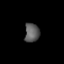
Tissue: lung
Cell type: Endothelial cells
Senescence score: 0.2305
Nuclear area (px): 274
Mean DAPI intensity: 91.599